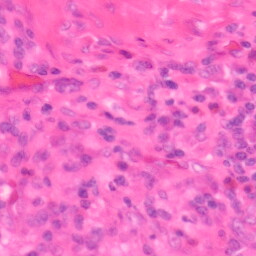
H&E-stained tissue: Colon